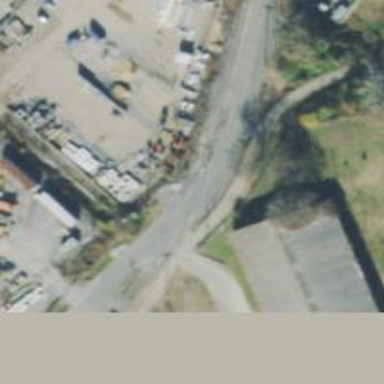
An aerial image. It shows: Railway crossing.